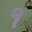
Label: 9